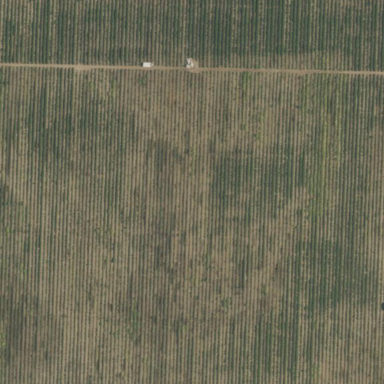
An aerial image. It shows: Field cropland within orchard.